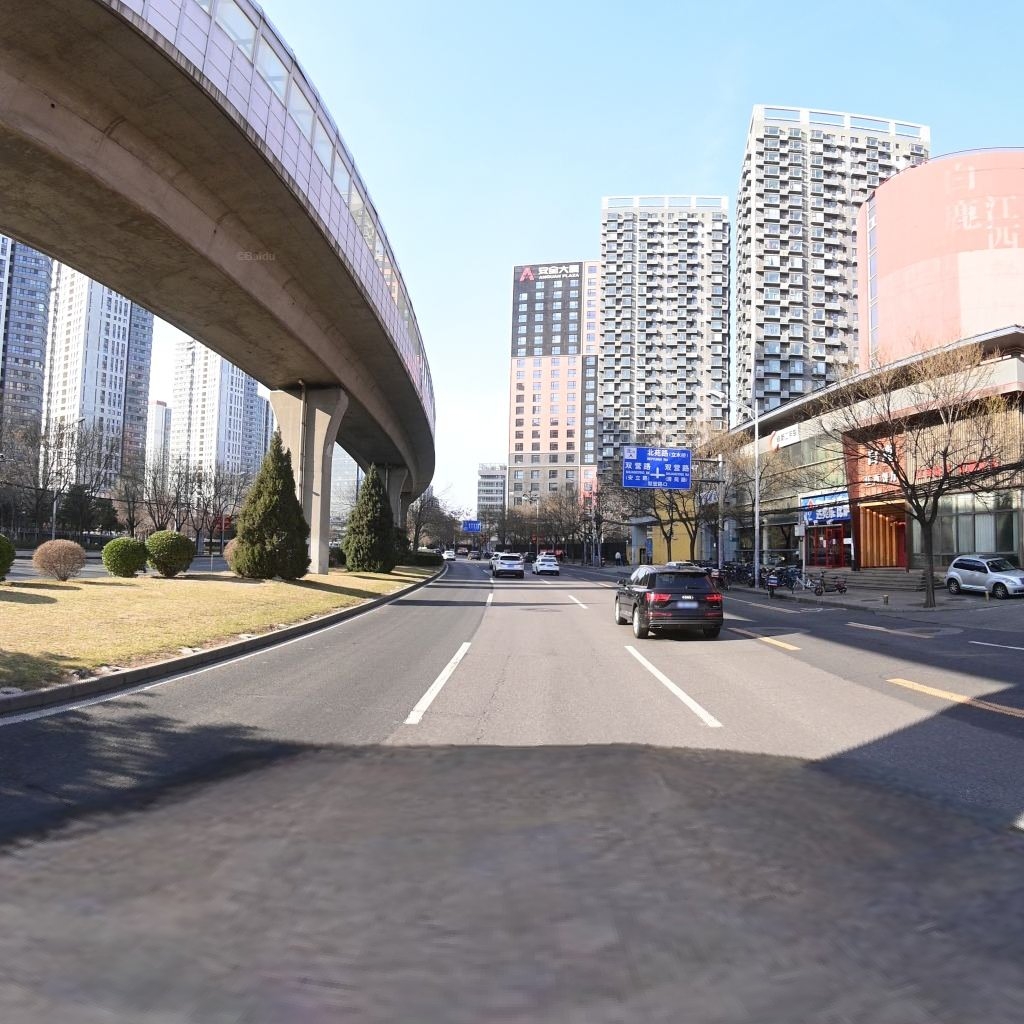
Region: Chaoyang
Road damage annotations: longitudinal crack, transverse crack, manhole cover